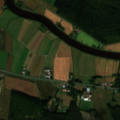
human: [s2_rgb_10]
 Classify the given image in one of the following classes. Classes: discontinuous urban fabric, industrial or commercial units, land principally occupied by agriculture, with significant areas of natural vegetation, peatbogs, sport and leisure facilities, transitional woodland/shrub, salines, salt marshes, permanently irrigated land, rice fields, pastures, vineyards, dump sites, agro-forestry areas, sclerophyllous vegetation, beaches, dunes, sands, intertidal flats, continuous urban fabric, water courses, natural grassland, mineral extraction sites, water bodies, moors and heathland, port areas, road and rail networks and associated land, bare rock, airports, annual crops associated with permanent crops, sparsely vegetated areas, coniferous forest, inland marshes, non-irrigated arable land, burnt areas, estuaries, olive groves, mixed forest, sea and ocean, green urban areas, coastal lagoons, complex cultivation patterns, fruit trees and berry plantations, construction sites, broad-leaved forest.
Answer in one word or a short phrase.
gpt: non-irrigated arable land, land principally occupied by agriculture, with significant areas of natural vegetation, coniferous forest, water courses